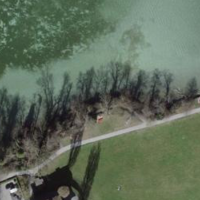
EUNIS habitat code: 14
Species observed at this site:
Convallaria majalis
Regulus ignicapilla